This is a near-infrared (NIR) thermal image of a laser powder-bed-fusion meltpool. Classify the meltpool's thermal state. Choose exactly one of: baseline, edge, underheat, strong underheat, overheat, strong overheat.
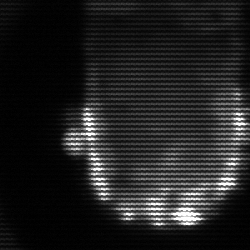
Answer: baseline